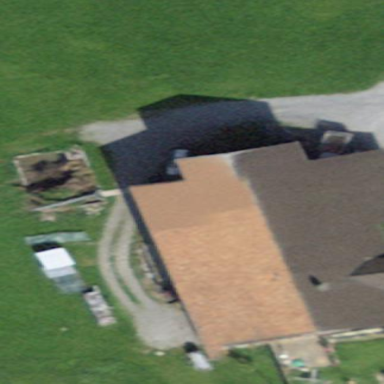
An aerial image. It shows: Farm building.